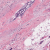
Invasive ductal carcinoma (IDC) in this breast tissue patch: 0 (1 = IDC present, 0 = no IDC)